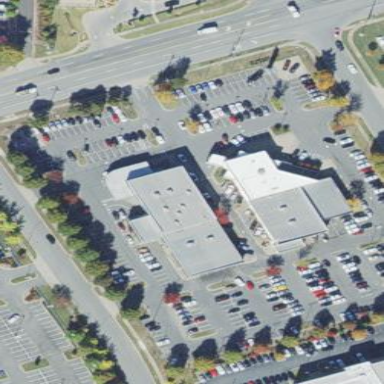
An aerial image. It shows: Retail building.